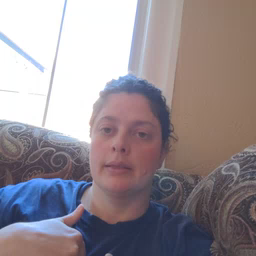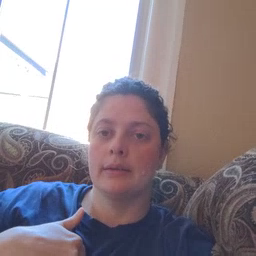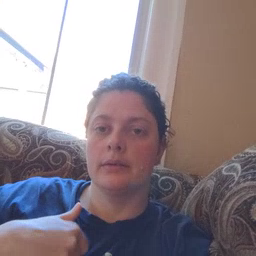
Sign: think